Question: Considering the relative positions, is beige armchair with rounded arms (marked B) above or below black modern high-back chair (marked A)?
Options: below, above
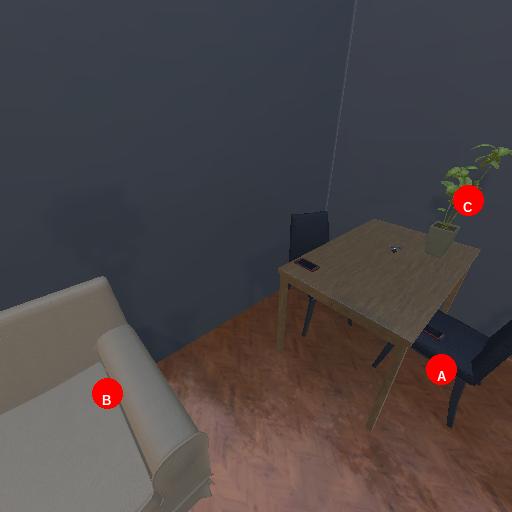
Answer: below